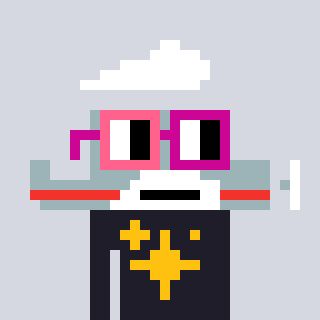
a pixel art character with square pink and red glasses, a plane-shaped head and a grayscale-colored body on a cool background